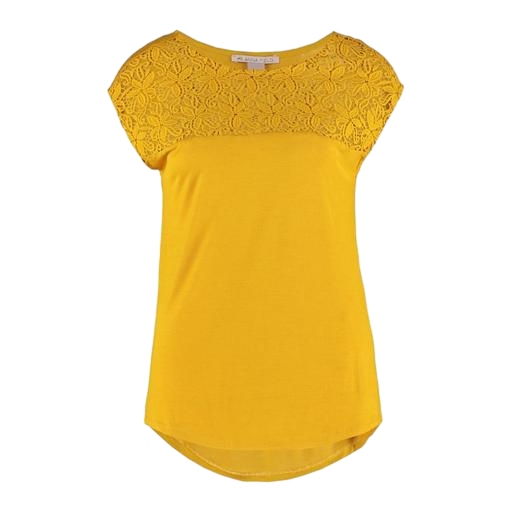
lace-yoke t-shirt, lace yoke tee, yellow high-low t-shirt, white background